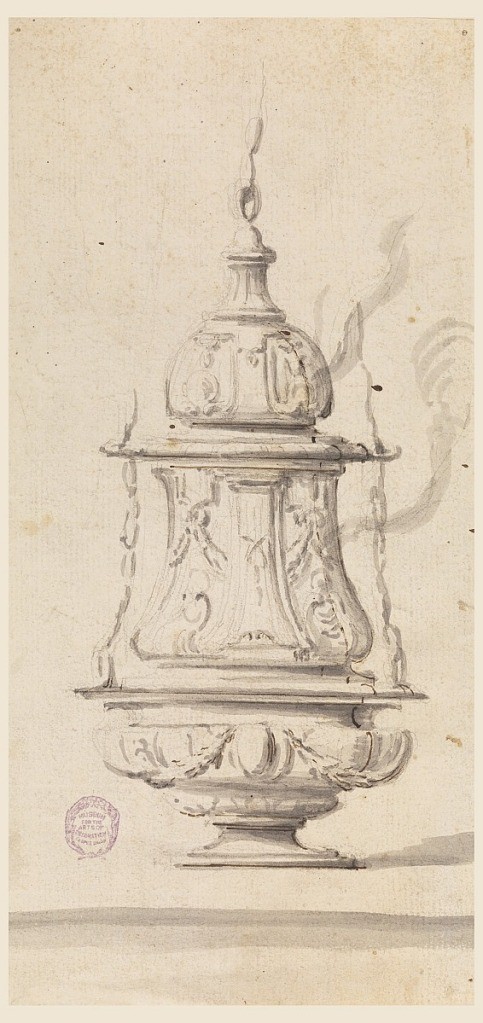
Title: Design for a Thurible
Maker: Filippo Marchionni, Italian, 1732–1805
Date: ca. 1740
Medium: Graphite, pen and ink, brush and watercolor, sepia on paper
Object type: Drawing
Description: Vertical rectangle. Smoke pours fromteh body and cover. Suspension chains on either side.